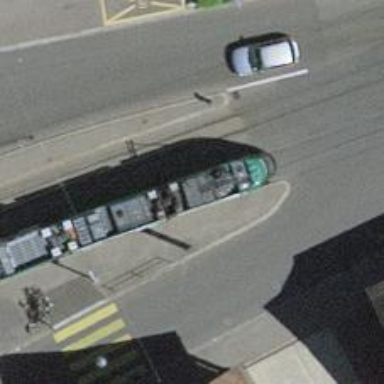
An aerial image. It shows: Tram stop with public transport stop position for trams.